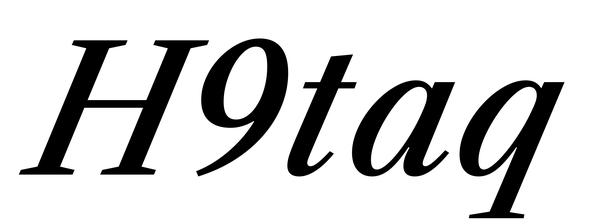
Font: LibreCaslonText-Italic_Medium_Italic